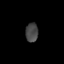
Tissue: prostate
Cell type: T cells
Senescence score: 0.2122
Nuclear area (px): 238
Mean DAPI intensity: 68.836